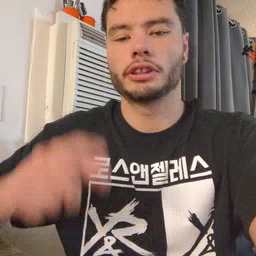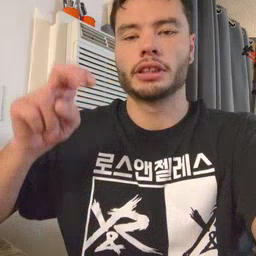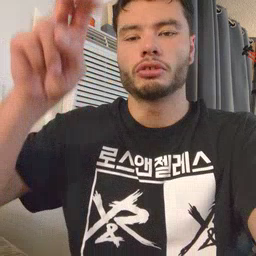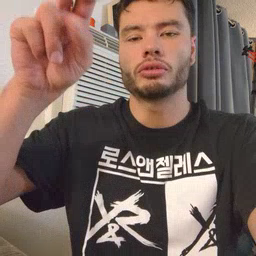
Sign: stairs